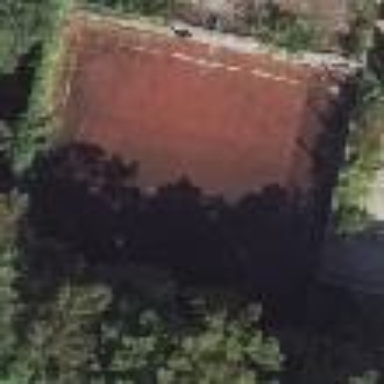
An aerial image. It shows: Building designated as sports center for tennis.